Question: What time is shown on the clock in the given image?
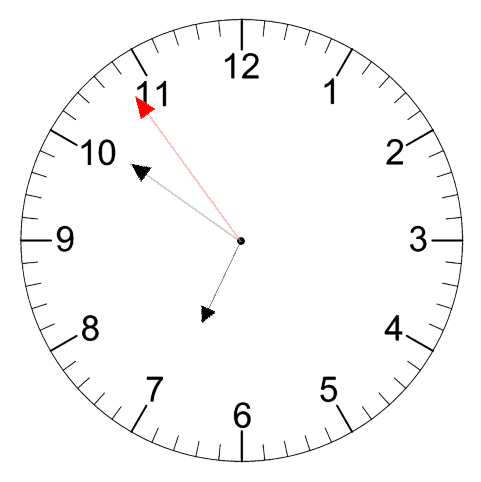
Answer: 06:50:54